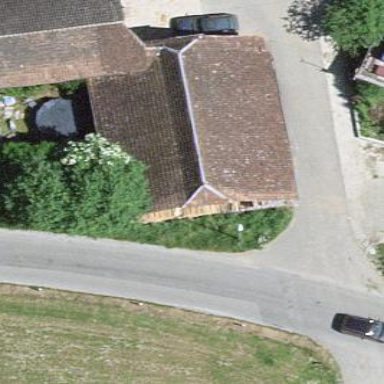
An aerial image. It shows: Rural barn.